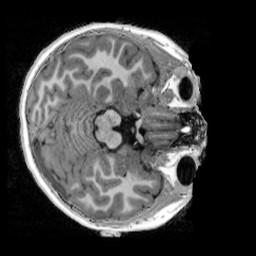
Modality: UNIT1_denoised
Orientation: axial
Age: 11
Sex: female
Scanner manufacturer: siemens
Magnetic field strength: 3 T
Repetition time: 4 s
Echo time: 0.00303 s